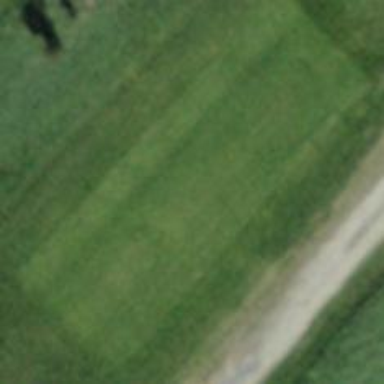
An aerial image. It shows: Grassy area designated as golf tee.